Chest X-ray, AP view. Patient: 52 years old, sex F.
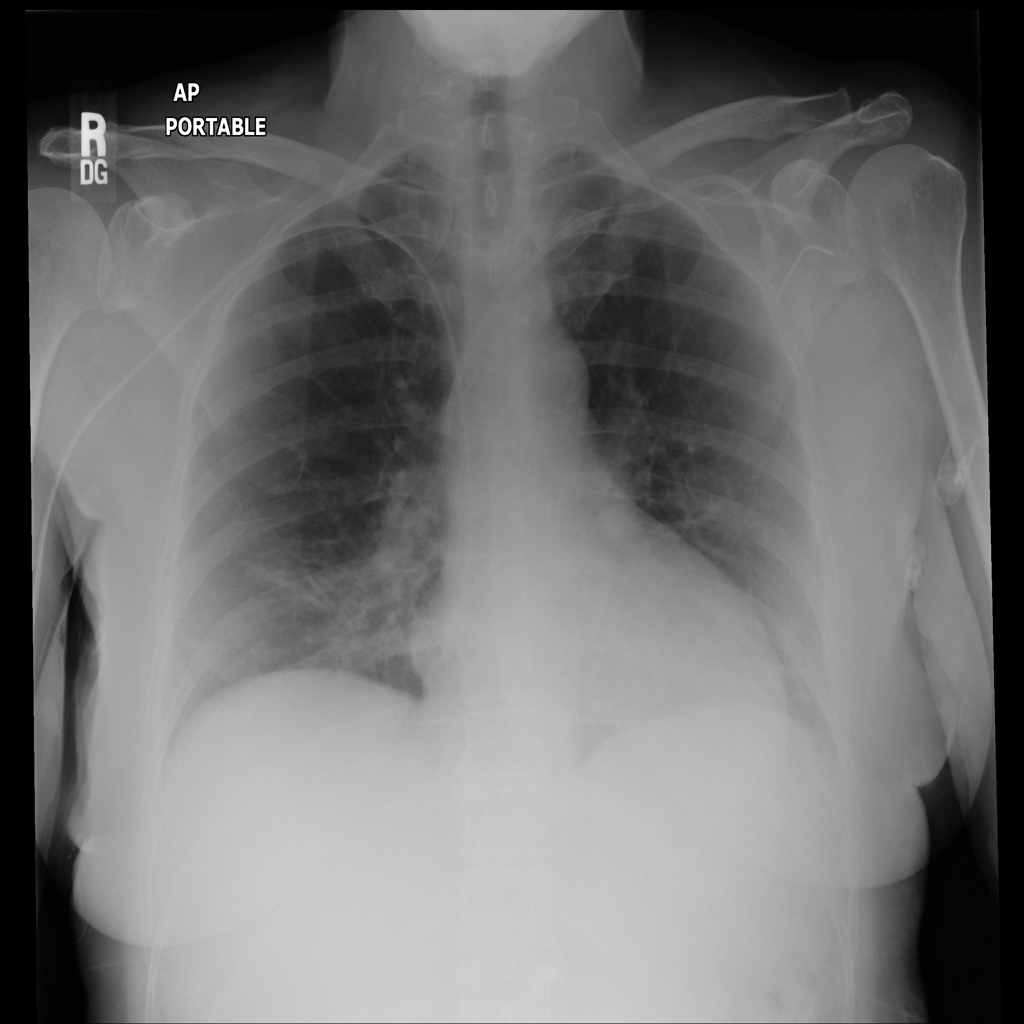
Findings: No Finding